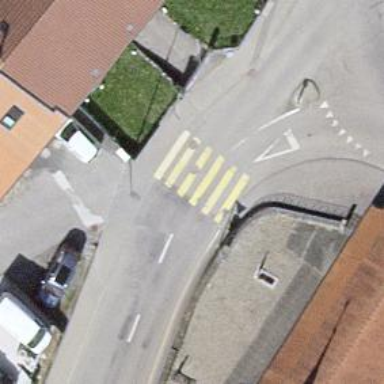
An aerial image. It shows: Uncontrolled zebra crossing on the road.